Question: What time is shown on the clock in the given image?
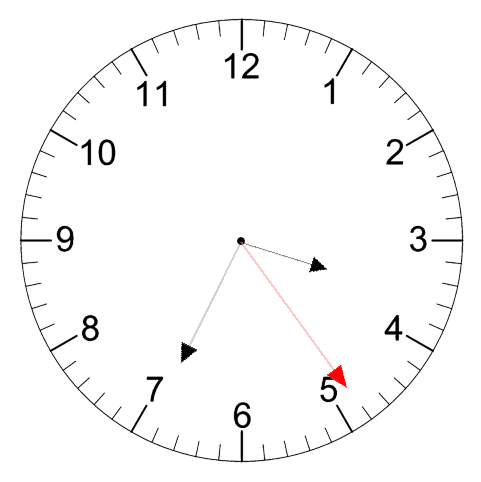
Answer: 03:34:24